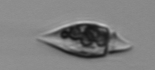
Label: Amphidinium